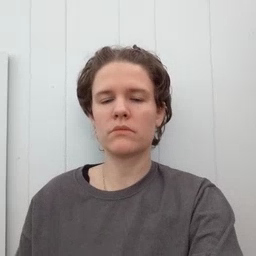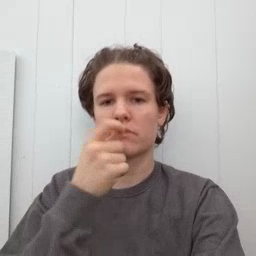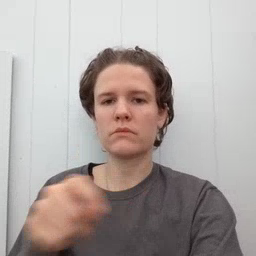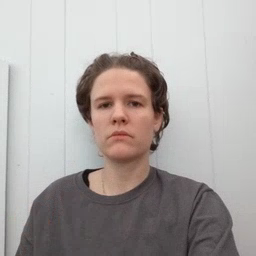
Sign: pencil